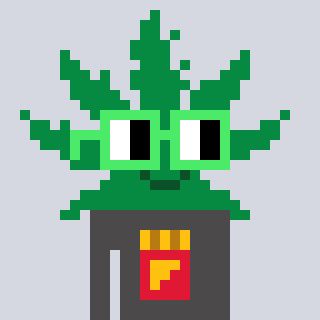
a pixel art character with square light green glasses, a weed-shaped head and a grayscale-colored body on a cool background